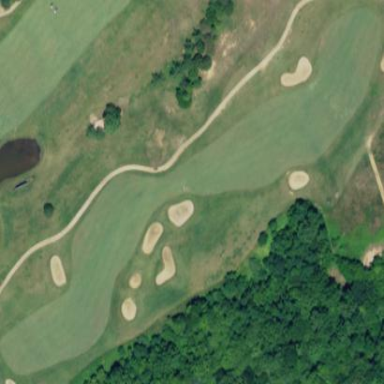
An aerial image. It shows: Grassy area designated as golf fairway.